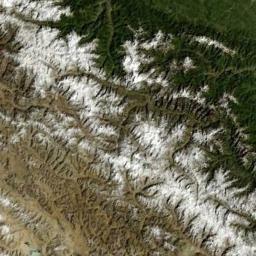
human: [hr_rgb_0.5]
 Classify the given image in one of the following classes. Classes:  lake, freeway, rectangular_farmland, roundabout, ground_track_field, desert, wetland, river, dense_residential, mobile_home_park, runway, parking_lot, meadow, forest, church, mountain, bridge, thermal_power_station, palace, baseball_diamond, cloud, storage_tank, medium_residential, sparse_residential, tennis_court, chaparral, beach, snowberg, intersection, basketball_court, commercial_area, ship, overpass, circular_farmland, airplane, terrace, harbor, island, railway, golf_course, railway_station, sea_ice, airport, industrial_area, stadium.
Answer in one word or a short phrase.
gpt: snowberg